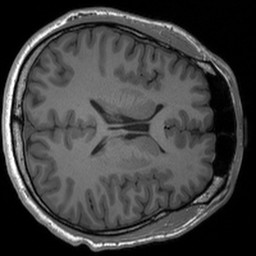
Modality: T1w
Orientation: axial
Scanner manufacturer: siemens
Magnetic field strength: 3 T
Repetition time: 1.54 s
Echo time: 0.00234 s